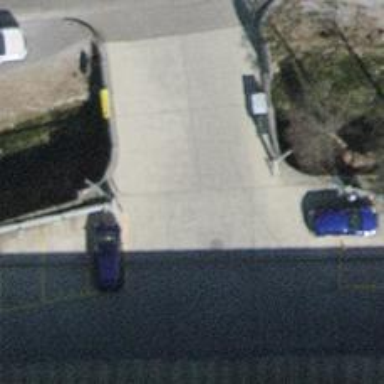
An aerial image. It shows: Concrete bridge over service road.